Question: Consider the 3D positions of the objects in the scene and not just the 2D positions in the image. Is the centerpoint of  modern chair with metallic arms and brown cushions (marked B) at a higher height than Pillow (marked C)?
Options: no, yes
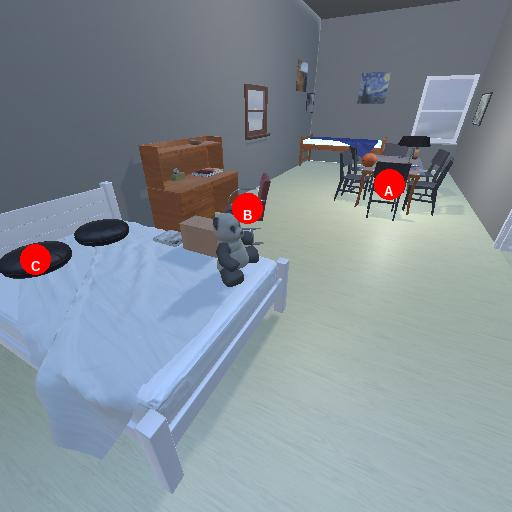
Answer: no